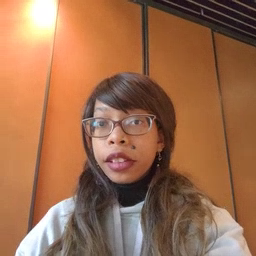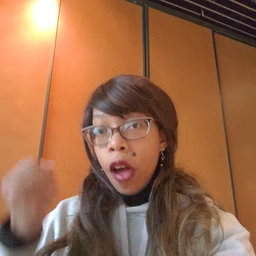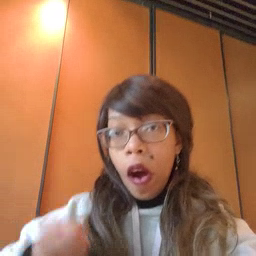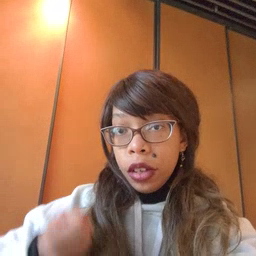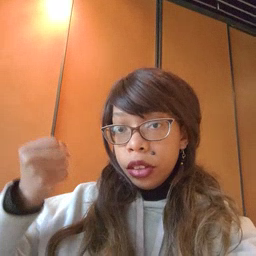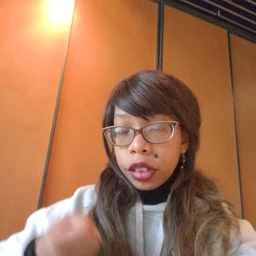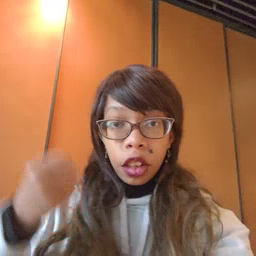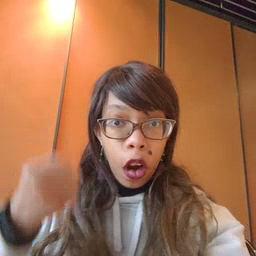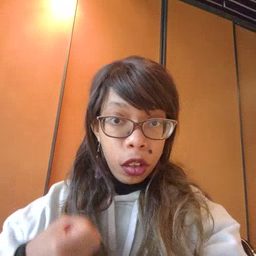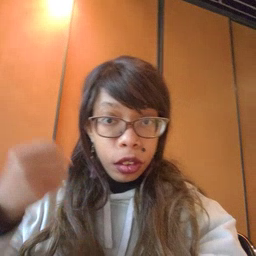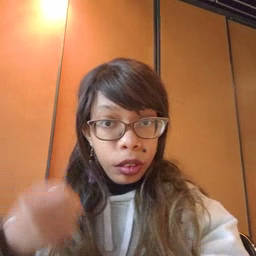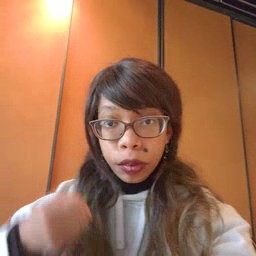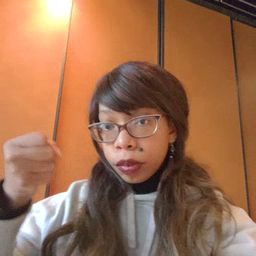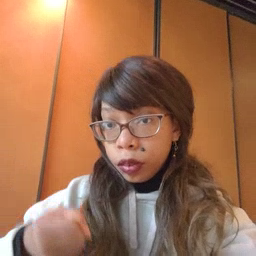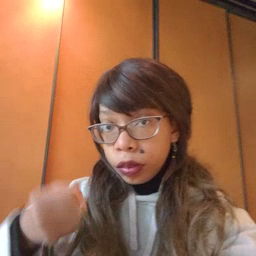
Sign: car